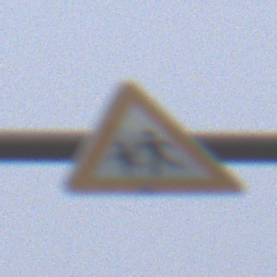
Verkehrszeichen: KinderRechts
Umgebung: Outdoor, RoadRail
Tageszeit: MorningAfternoon
Wetter: Overcast
Licht: Natural
Jahreszeit: NotSpecified
Kontrast: LowContrast